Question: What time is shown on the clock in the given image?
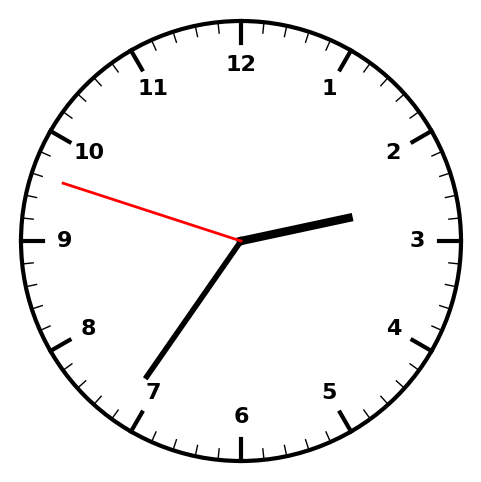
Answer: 02:35:48